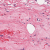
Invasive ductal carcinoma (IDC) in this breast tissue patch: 0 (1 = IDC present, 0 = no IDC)